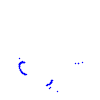
Particle: kaon